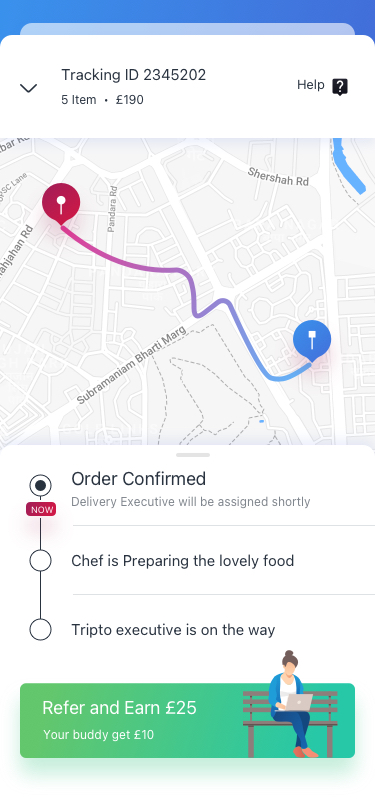
Text in this UI design:
Help
Tracking ID 2345202
5 Item  •  £190
Order Confirmed
Chef is Preparing the lovely food
Delivery Executive will be assigned shortly
Tripto executive is on the way
NOW
Refer and Earn £25
Your buddy get £10